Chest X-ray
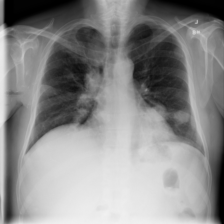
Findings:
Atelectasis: negative
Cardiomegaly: negative
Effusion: negative
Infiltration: positive
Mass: positive
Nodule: negative
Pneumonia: negative
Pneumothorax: negative
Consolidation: negative
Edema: negative
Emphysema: negative
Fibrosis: negative
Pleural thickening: negative
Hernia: negative